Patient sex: F
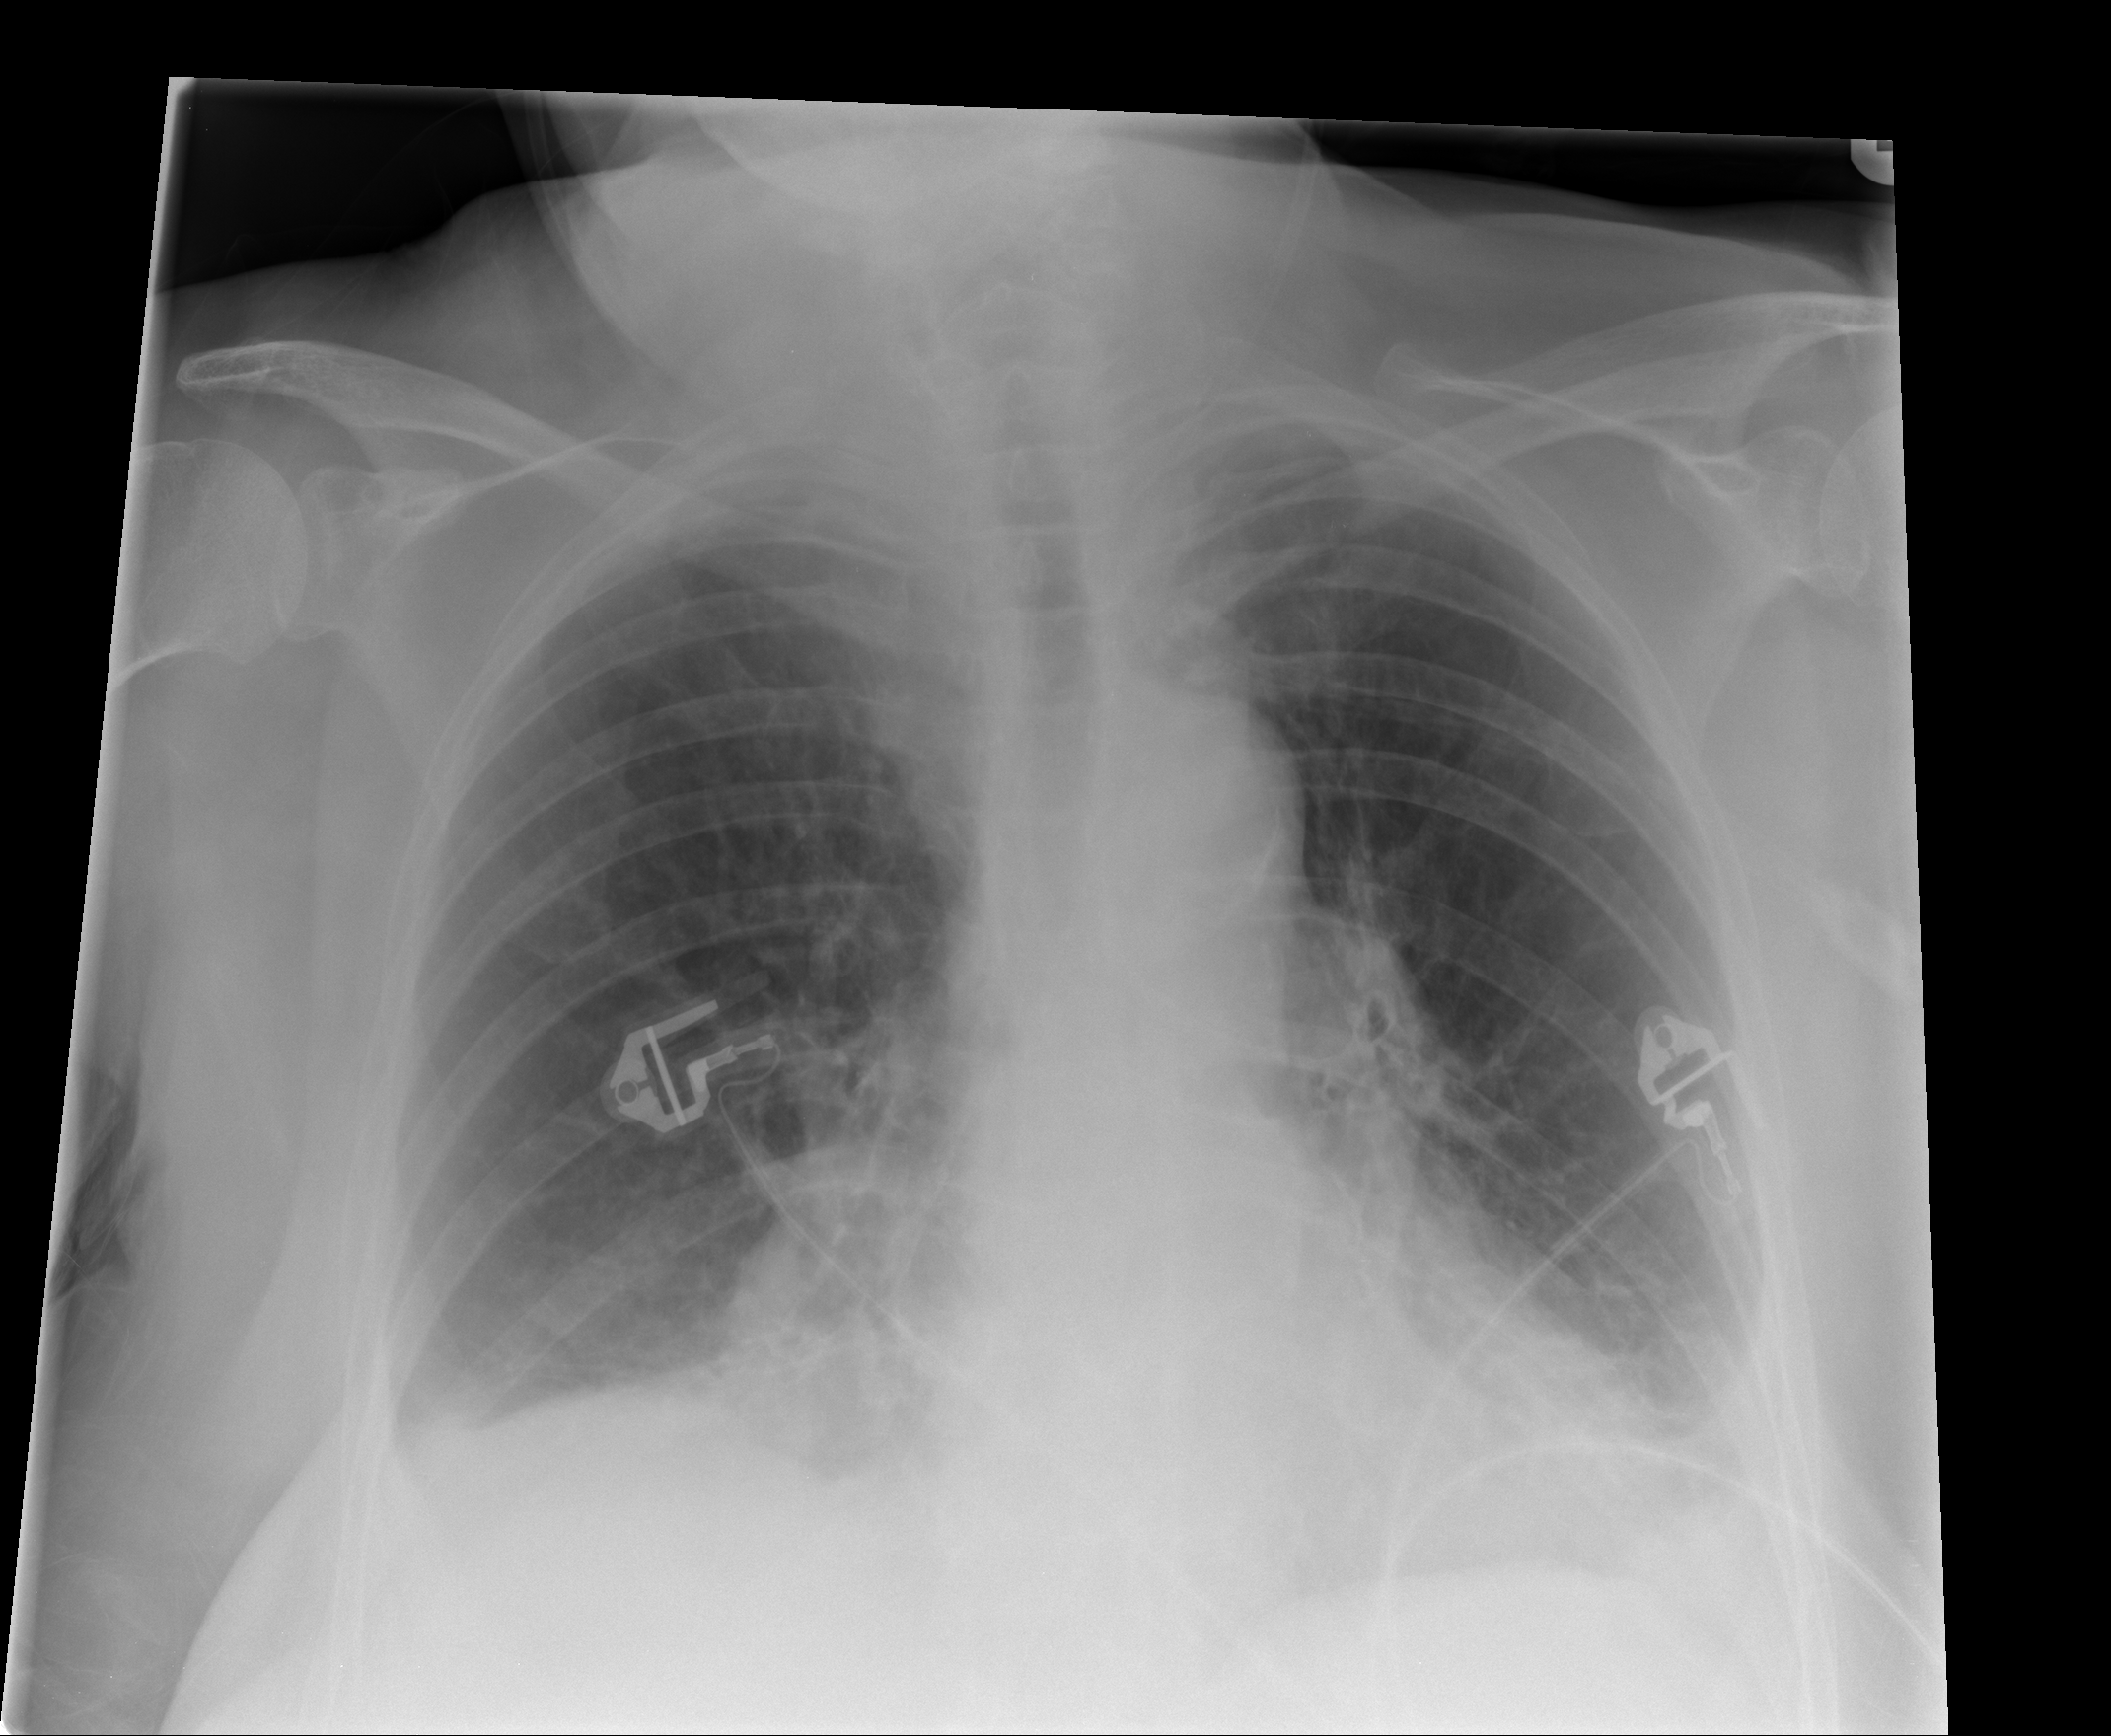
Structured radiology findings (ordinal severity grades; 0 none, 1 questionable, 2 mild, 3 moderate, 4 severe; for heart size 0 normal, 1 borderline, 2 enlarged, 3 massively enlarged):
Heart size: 0
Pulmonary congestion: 0
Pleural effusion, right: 2
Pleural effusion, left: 2
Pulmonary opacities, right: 0
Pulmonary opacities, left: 0
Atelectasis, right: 1
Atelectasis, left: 2